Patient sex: M
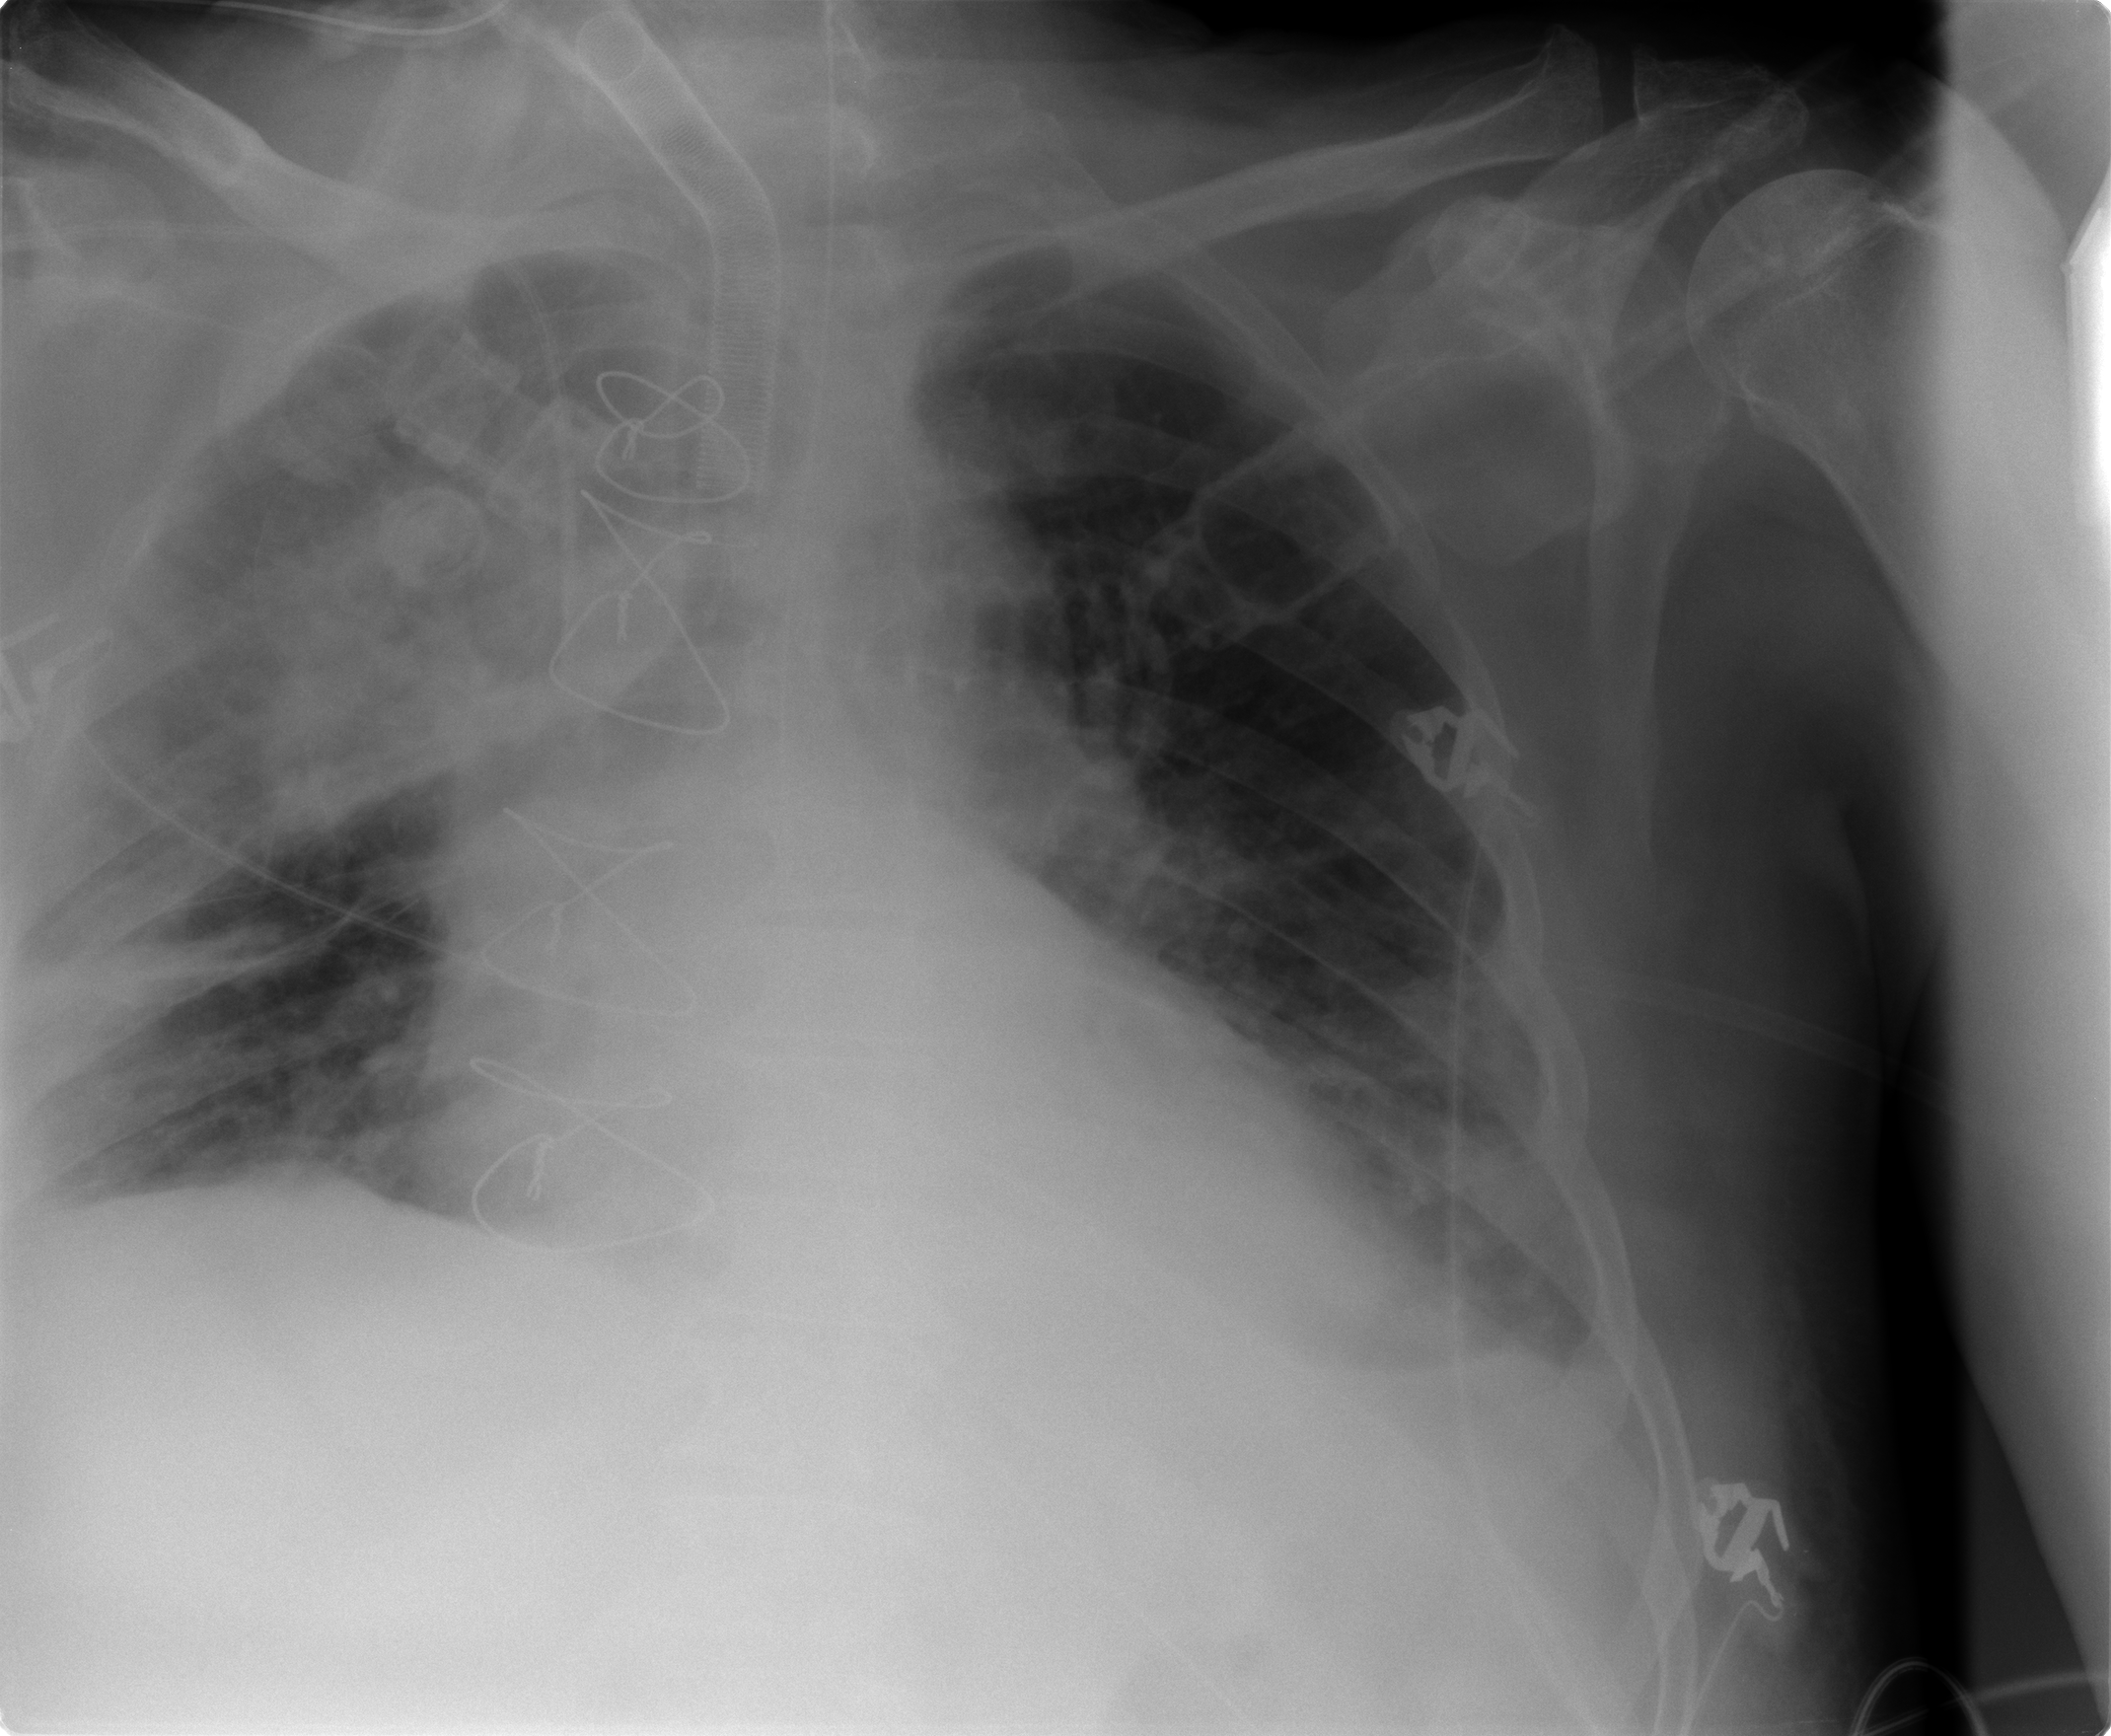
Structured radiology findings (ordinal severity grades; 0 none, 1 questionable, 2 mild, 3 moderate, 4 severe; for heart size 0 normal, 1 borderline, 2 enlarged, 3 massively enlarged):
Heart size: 1
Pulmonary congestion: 2
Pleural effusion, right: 2
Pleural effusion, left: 2
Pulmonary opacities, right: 3
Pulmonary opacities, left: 2
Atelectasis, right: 2
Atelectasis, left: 2